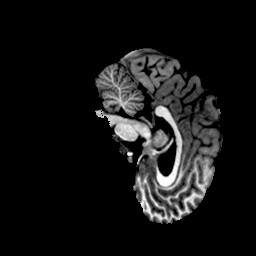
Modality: T1w
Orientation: sagittal
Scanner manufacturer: ge
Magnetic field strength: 3 T
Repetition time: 0.00766 s
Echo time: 0.003476 s